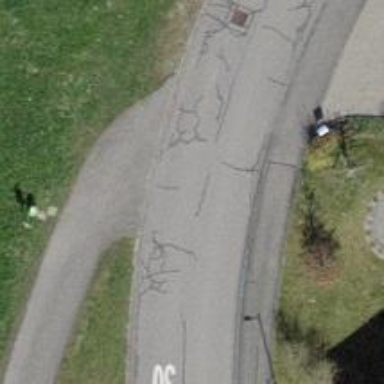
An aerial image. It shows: Bench for seating.